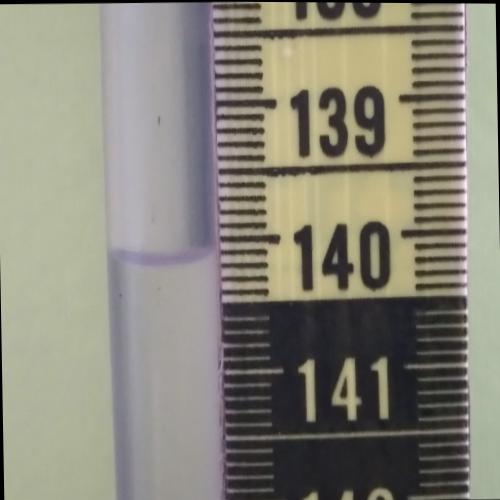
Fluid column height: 140.2 cm